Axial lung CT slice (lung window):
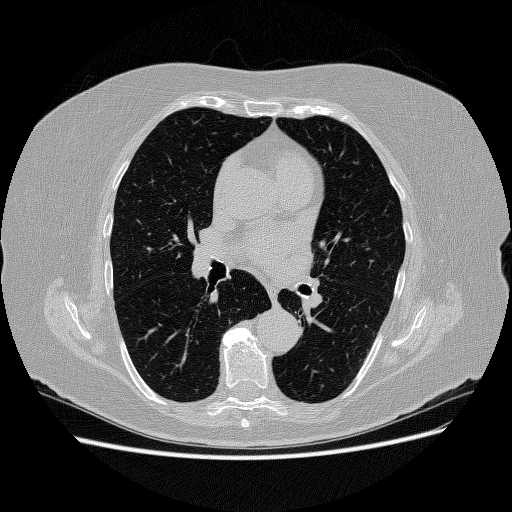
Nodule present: no